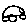
Label: car